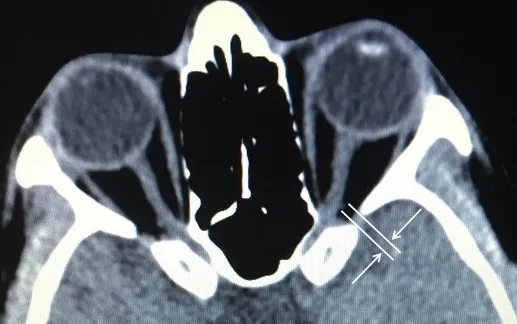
CT scan on the horizontal plane; the arrows indicate the length to measure.
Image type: radiology (ct)